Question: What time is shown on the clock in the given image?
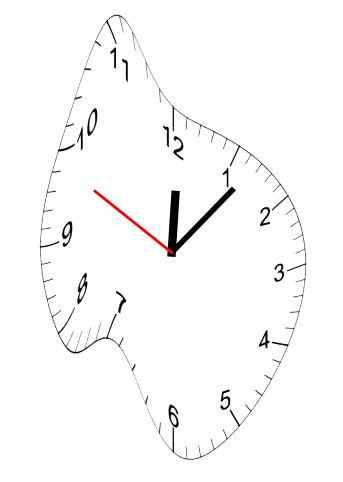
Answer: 12:06:49